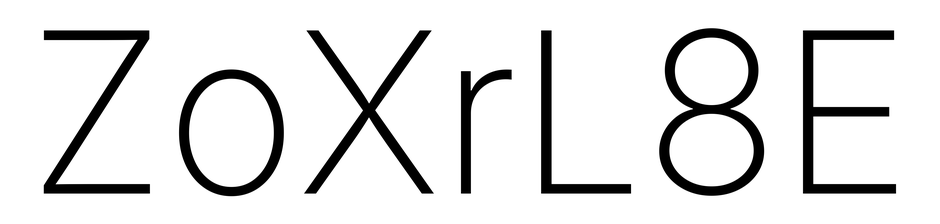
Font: Inter_ExtraLight